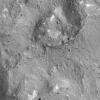
Atmospheric dust classification: not_dusty